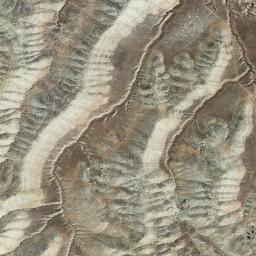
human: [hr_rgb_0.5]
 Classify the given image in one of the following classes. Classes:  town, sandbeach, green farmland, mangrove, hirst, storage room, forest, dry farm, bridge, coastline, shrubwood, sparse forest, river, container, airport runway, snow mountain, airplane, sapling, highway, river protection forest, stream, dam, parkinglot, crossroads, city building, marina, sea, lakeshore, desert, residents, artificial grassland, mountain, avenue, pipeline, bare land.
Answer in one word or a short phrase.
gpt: mountain